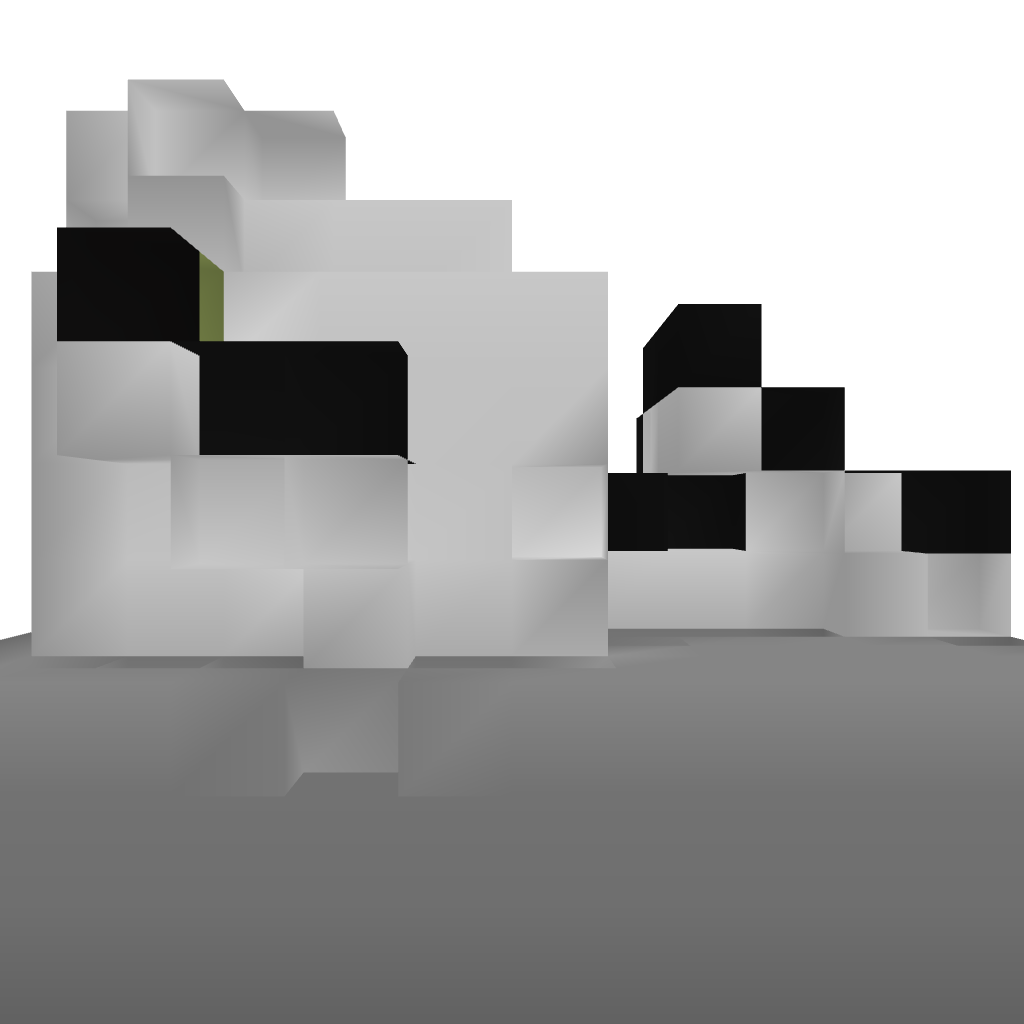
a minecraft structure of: Modern bathroom